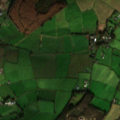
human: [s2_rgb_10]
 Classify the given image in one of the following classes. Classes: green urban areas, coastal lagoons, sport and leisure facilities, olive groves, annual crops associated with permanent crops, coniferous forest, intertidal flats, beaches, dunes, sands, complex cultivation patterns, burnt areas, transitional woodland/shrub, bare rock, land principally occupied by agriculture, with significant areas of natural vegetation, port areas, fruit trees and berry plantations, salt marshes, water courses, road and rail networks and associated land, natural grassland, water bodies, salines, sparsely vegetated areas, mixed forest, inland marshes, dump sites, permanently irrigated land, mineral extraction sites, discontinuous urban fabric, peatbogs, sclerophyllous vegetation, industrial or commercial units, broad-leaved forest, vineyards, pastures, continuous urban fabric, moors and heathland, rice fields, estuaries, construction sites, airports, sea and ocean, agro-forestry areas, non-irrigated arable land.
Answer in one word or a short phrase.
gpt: pastures